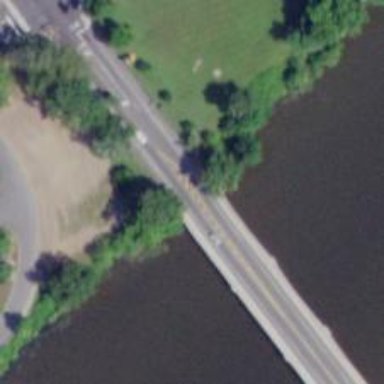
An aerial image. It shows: Asphalt surface on bridge.